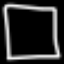
Label: square